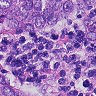
Metastatic tissue present: yes